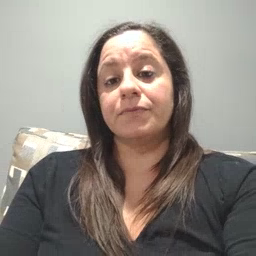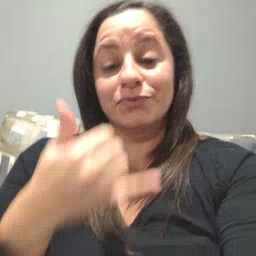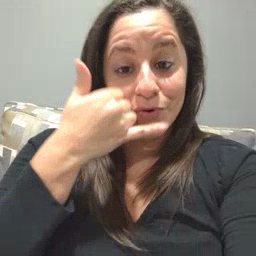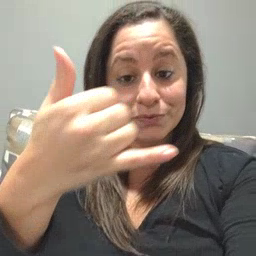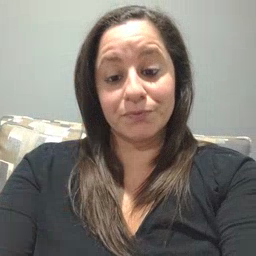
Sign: callonphone